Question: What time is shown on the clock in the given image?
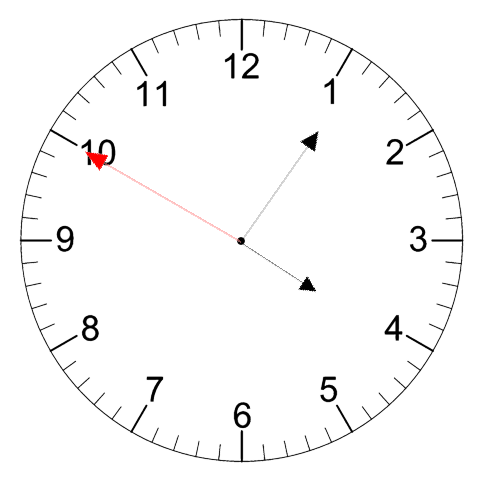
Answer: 04:05:50